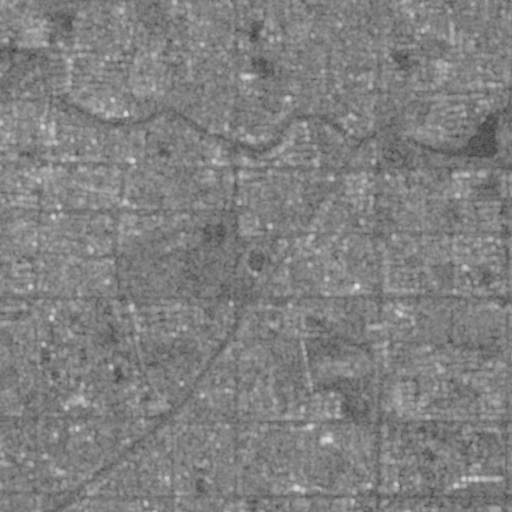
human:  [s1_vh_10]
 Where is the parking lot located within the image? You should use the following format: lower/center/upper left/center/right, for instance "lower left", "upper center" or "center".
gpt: The parking lot is located in the center of the image.
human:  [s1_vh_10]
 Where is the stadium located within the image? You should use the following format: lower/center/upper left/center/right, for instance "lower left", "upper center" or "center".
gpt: The stadium is located in the upper center of the image.
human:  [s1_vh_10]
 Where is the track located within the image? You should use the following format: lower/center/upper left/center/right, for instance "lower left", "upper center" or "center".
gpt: There is no track in the image.

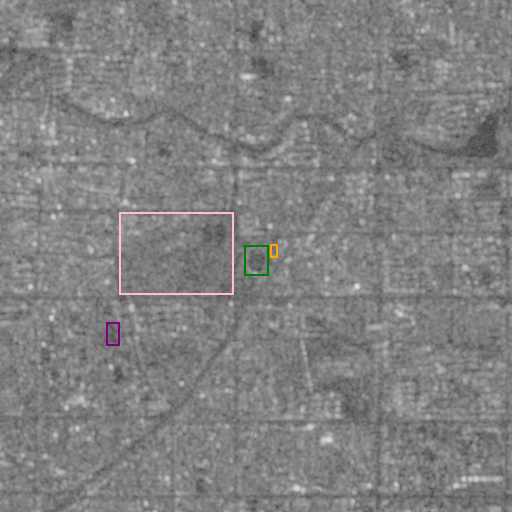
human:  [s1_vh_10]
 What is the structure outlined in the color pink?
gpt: The structure outlined in pink is a park.
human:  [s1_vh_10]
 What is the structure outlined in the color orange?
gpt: The structure outlined in orange is a parking lot.
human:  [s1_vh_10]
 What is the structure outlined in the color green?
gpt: The structure outlined in green is a stadium.
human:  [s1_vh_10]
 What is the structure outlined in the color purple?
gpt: The structure outlined in purple is a track.
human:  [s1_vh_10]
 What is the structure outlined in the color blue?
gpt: There is no blue outline.